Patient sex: M
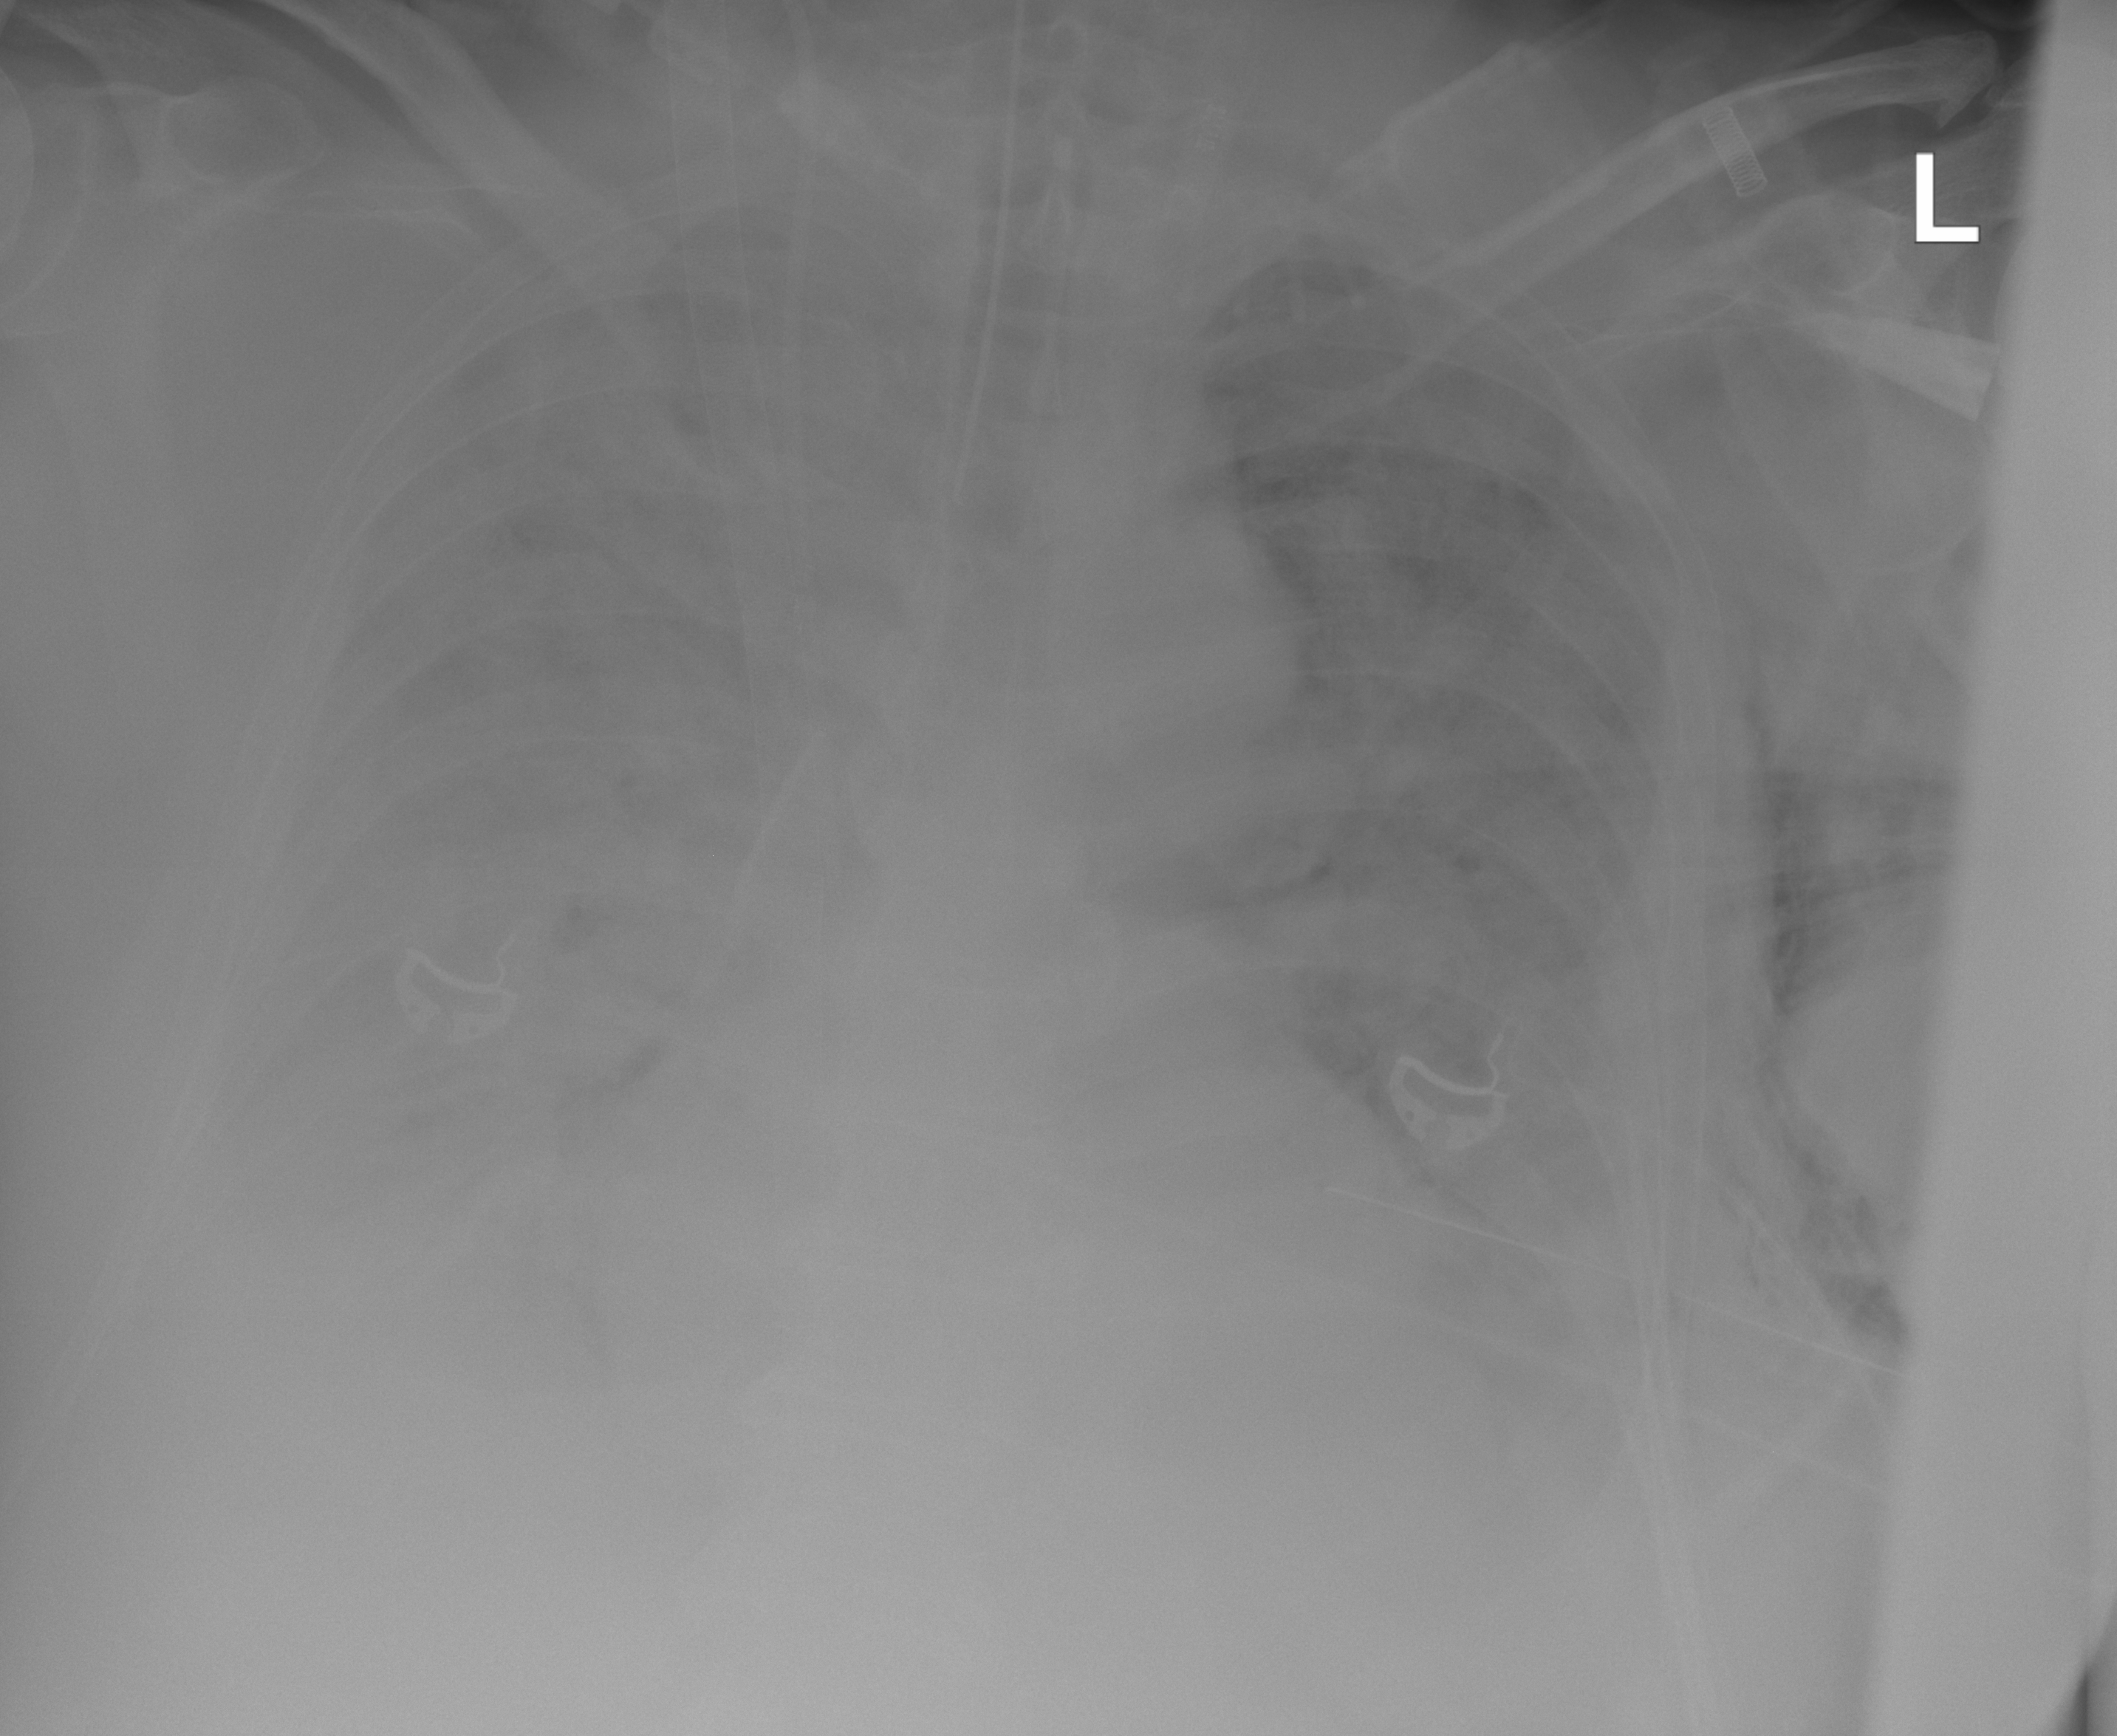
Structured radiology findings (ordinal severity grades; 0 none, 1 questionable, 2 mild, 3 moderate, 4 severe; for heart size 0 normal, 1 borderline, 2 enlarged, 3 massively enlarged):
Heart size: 0
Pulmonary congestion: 0
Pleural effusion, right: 3
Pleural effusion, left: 2
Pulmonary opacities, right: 3
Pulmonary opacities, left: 2
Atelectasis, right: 0
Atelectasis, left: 0